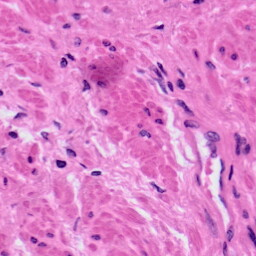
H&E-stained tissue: Prostate